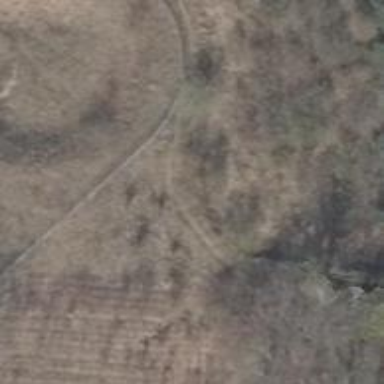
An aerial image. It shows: Path covered in grass.